Question: So I have I have a simple structure where one purchase have a collection of expenses, and each expense have an account(plastic, cash, plastic#2...).
So the json my api gets is similar to this:
'''
[
{"$id":"1","Id":1,"Name":"apple","Value":100.0,"AccountId":1,"Account":
{"$id":"2","Id":1,"Name":"Cash"}},
{"$id":"3","Id":2,"Name":"pear","Value":50.0,"AccountId":1,"Account":
{"$ref":"2"}},
{"$id":"4","Id":3,"Name":"raspberry","Value":10.0,"AccountId":1,"Account":
{"$ref":"2"}}
]
'''
I see my json is not writing my cash account each time it needs it, it is refering it with
'''
{"$ref":"2"}
'''
where
'''
{"$id":"2","Id":1,"Name":"Cash"}
'''
so when I render my table with this html:
'''
<table>
<tbody data-bind="foreach: gastos">
<tr>
<td data-bind="text: $data.id"></td>
<td data-bind="text: $data.name"></td>
<td data-bind="text: $data.value"></td>
<td data-bind="text: $data.account.Name"></td>
<td>
<button type="button" class="btn btn-xs">
<i class="glyphicon glyphicon-trash"></i>
</button>
</td>
</tr>
</tbody>
</table>
'''
I get this, because the account for pear, and raspberry are nulls:

So how do you handle $ref in knockout?
I am mapping to 'gastos' this way:
'''
$.getJSON('@ViewBag.GastosUrl', function (data) {
data.forEach(function(o) {
gastos.push(new gastoVM(o.Id, o.Name, o.Value, o.Account));
});
});
var gastoVM = function(Id, Name, Value, Account) {
var self = this;
self.id = Id;
self.name = Name;
self.value = Value;
self.account = Account;
};
'''
thanks.
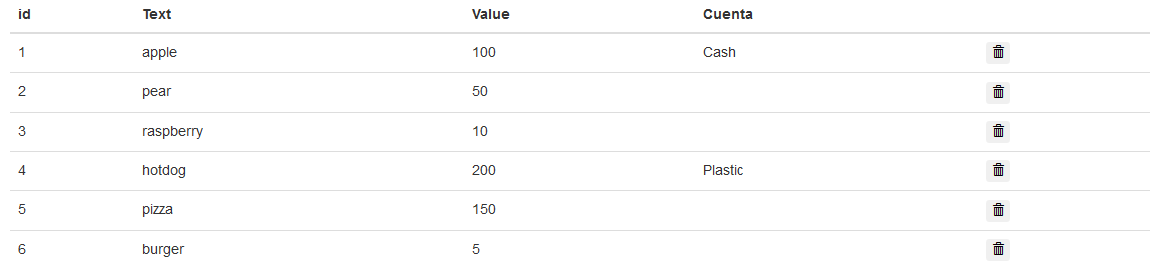
Answer: I'm not familiar with 'entity-framework' but with the data as provided, a couple options available (<URL>:
- Build up the account information alongside the 'gastos'. And only provide the '$id' or '$ref' for later referencing.'''
var vm = {
gastos: [],
accounts: {},
accountLookup: function(accountId){
return this.accounts[accountId];
}
}
//... inside AJAX call
var accountId = o.Account["$id"]
if(accountId)
{
vm.accounts[accountId] = o.Account;
}
'''
- Use a <URL> to lookup the account from within your array.'''
accountLookupByUtil: function(accountId) {
var gasto = ko.utils.arrayFirst(this.gastos, function(item) {
if(item.account['$id'] == accountId)
{
return item
}
});
return gasto.account;
}
'''
From the html:
'''
<td data-bind="text: $root.accountLookup($data.accountId).Name"></td>
<td data-bind="text: $root.accountLookupByUtil($data.accountId).Name"></td>
'''
Both methods are available in the fiddle, thus some properties are provided that would not be necessary depending upon the method used.